Question: Count the number of objects in the diagram.
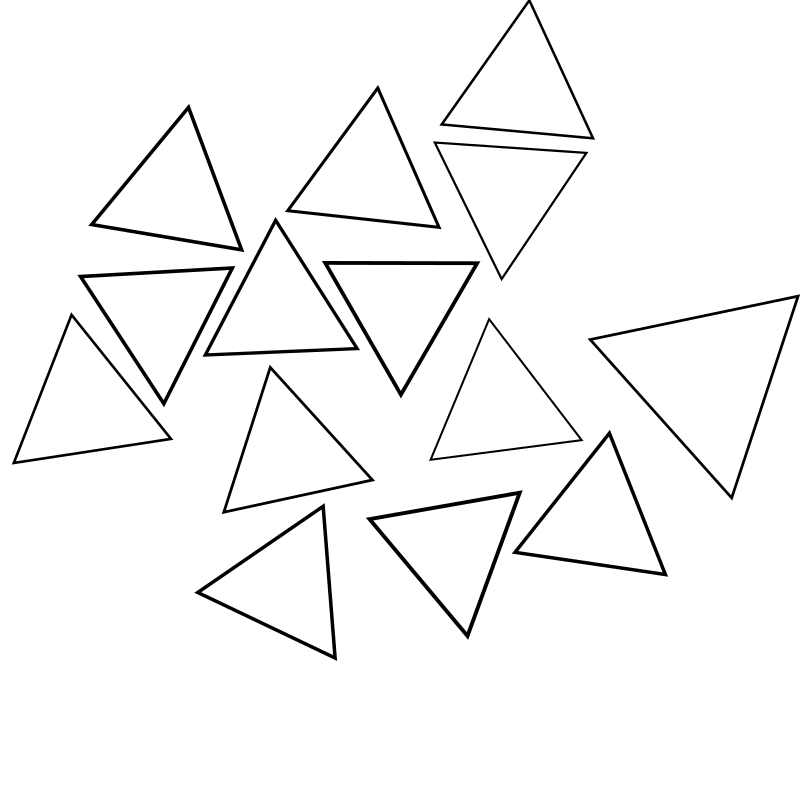
Answer: 14